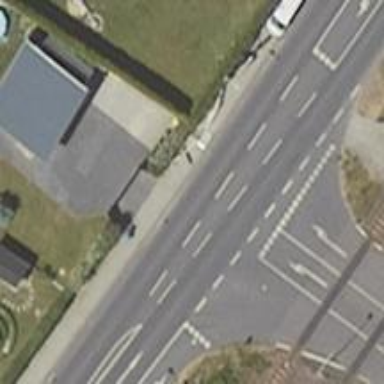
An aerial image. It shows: Primary road with asphalt surface.